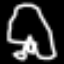
Label: frog